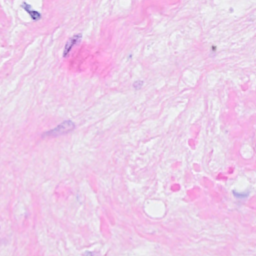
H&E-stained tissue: Breast